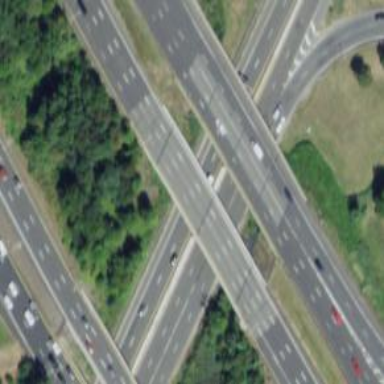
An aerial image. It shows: Urban freeway expressway bridge.